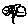
Label: tree